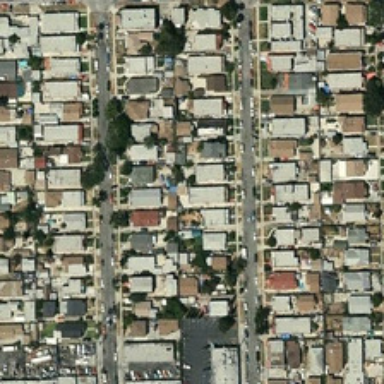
Many buildings and some green trees are in a dense residential area .